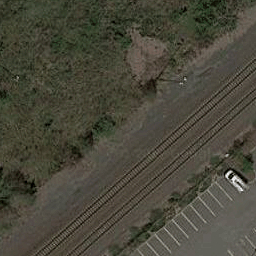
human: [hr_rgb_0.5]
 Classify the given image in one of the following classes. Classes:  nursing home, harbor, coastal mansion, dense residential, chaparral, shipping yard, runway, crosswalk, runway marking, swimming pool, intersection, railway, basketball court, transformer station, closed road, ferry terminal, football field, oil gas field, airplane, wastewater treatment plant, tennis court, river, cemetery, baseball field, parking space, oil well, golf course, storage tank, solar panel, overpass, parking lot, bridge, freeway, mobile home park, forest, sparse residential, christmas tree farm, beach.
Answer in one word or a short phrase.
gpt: railway